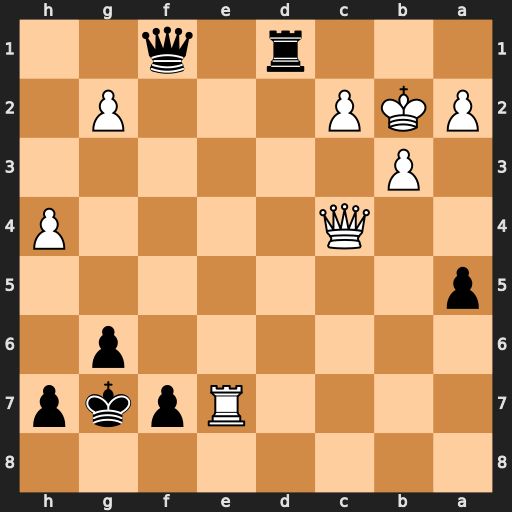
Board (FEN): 8/4Rpkp/6p1/p7/2Q4P/1P6/PKP3P1/3r1q2
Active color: b
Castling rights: -
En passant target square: -
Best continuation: Qf6+ Qc3 Rb1+ Kxb1 Qxc3